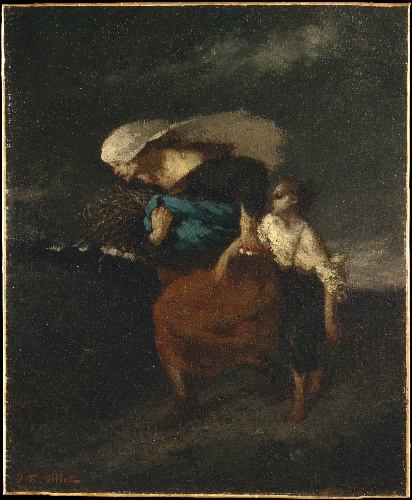
Title: Retreat from the Storm
Artist: Jean-François Millet
Artist bio: French, Gruchy 1814–1875 Barbizon
Date: ca. 1846
Object type: Painting
Classification: Paintings
Medium: Oil on canvas
Dimensions: 18 1/4 x 15 in. (46.4 x 38.1 cm)
Department: European Paintings
Credit line: Gift of Sarina Tang and Peter M. Wood, 2002
Accession year: 2002
Repository: Metropolitan Museum of Art, New York, NY
Tags: Girls|Women|Storms